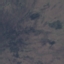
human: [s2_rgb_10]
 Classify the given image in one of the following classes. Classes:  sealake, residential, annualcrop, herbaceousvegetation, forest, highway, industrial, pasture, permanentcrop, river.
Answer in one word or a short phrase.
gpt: HerbaceousVegetation